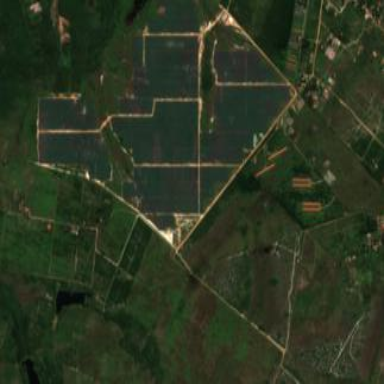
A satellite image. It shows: Solar power plant utilizing photovoltaic technology.